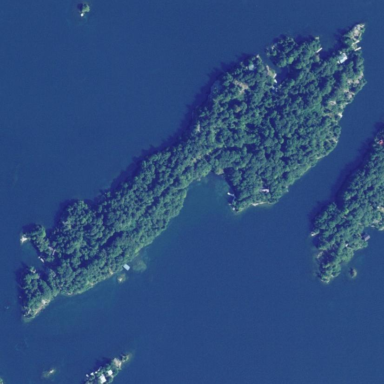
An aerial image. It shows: Islet surrounded by woodland.